Question: I got 3 div's side by side. The leftmost div have fixed size: 60px;
The other two divs are suppose to fill the rest of the screen.
The complicated part is that the middle and right div are supposed to contain scrollable tables. As of now, I have to scroll the page to get to the bottom of the table.
Here is a picture of the current look:

As you see, I got a menu on the left sided div (the yellow border).
The two red bordered divs are tables.
Issue 1: The right-most table which contains the songs doesnt fill the rest of the screen.
Issue 2: I cant get the tables (Playlists and the table of songs) to be scrollable. In other words, I want them to 'end' at the bottom of the page and have a scrollbar inside the tables tbody or something like that.
This is the code:
'''
.div_container
{
top: 0;
bottom: 0;
border: 1px solid #0000FF; /* blue */
margin-top: 87px;
}
.div_menu
{
width: 60px;
background: #111111;
position: fixed;
float: left;
border: 1px solid #F7FE2E; /* yellow */
}
.div_playlists
{
width: 25%;
height: 100%;
top: 0;
bottom: 0;
margin-left: 60px;
float: left;
border: 1px solid #DF0101; /* red */
}
.div_tracks
{
max-width: 60%;
height: 100%;
float: left;
margin-left: 10px;
border: 1px solid #DF0101; /* red */
}
'''
And for the tables:
'''
table.playlists
{
width: 100%;
height: 100%;
text-align: center;
float: left;
background: #181818;
border-collapse: collapse;
}
table.playlists tbody
{
font-size: small;
overflow: auto;
width: 100%;
height: 100%;
}
table.tracks
{
width: 100%;
height: 100%;
text-align: center;
float: left;
background: #181818;
border-collapse: collapse;
}
table.tracks tbody
{
font-size: small;
overflow: auto;
width: 100%;
height: 100%;
}
'''
The HTML:
'''
<div class="div_container">
<div class="div_menu"></div>
<div class="div_playlists"></div>
<div class="div_tracks"></div>
</div>
'''
Sorry for the noob question, I should probably use a bootstrap template or something, but I couldn't find any free templates that matched my design interest.
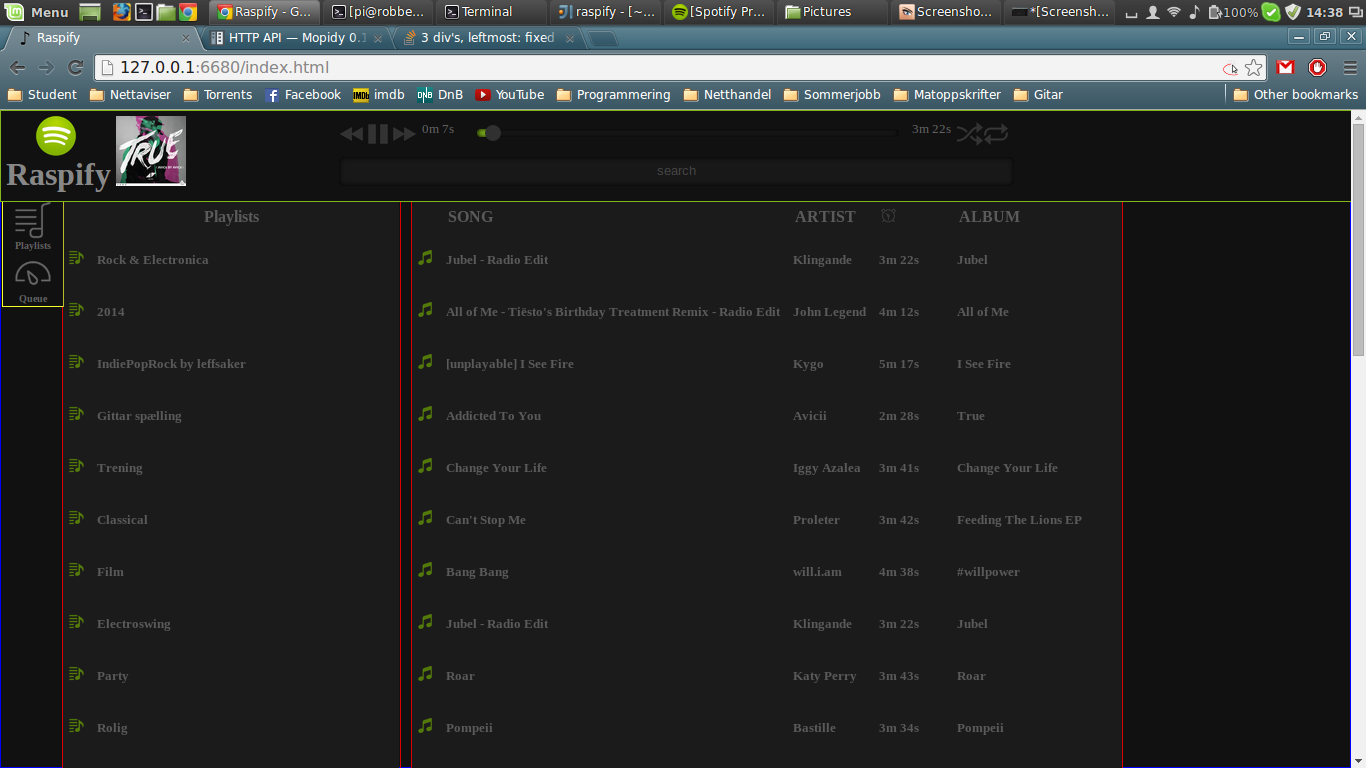
Answer: This is just a simple case of using 'position:fixed', as in <URL>:
The CSS is the only interesting part:
'''
div {
color:white;
position:fixed;
overflow:auto;
left:0;
right:0;
top:0;
bottom:0;
}
#top {
background:red;
height:64px;
bottom:auto;
}
#sidebar {
background:green;
width:64px;
top:64px;
right:auto;
}
#playlists {
background:navy;
left:64px;
top:64px;
width:192px;
right:auto;
}
#tracks {
background:brown;
left:256px;
top:64px;
}
'''